Question: I am developing a simple application for printing stickers and I need to print barcodes. For some reasons I need to generate barcodes as text not as images. It is all good enough with barcode creation and printing but scanner do not recognize these barcodes.
I am using 'JLabel' component and system barcode font for it ('IDAutomationHC39M, C39HrP24DhTt')
for barcode creation. Scanner tried to recognize it (it automatically switched to constant laser mode) but there is no result.
Barcode text example
So, maybe I missed something or did something wrong?
Full explanation or link will be appreciated!
'''
barcodeLabel = new JLabel("*"+hwb.getNumber()+"-1/1*");
Font f = new Font("IDAutomationHC39M",java.awt.Font.PLAIN,8);
barcodeLabel.setFont(f);
'''
Please ignore hardcoded "1/1" - it's for test only.

It looks strange but seems that problem is in the scanner - I have tried with a laser scanner, the scanner application on my Android phone and got no result. I called it strange because the scanner successfully worked with code39 barcodes before.
Now I have tried to scan with zxing-based scanner in my own Android app and it recognized successfully. I will make some experiments with different scanners during next days.
I have tried to scan these barcodes on two other scanners (Metrologic and Symbol) and they show perfect results - all barcodes recognized successfully. I think all problems was in my cheap scanner - it works great with barcodes printed on laser printer but if print quality is not ideal - it useless. I'm very sorry that I have started topic because of this stupid device and my own inattention.
Anyway thanks for all commentators, topic may be closed.
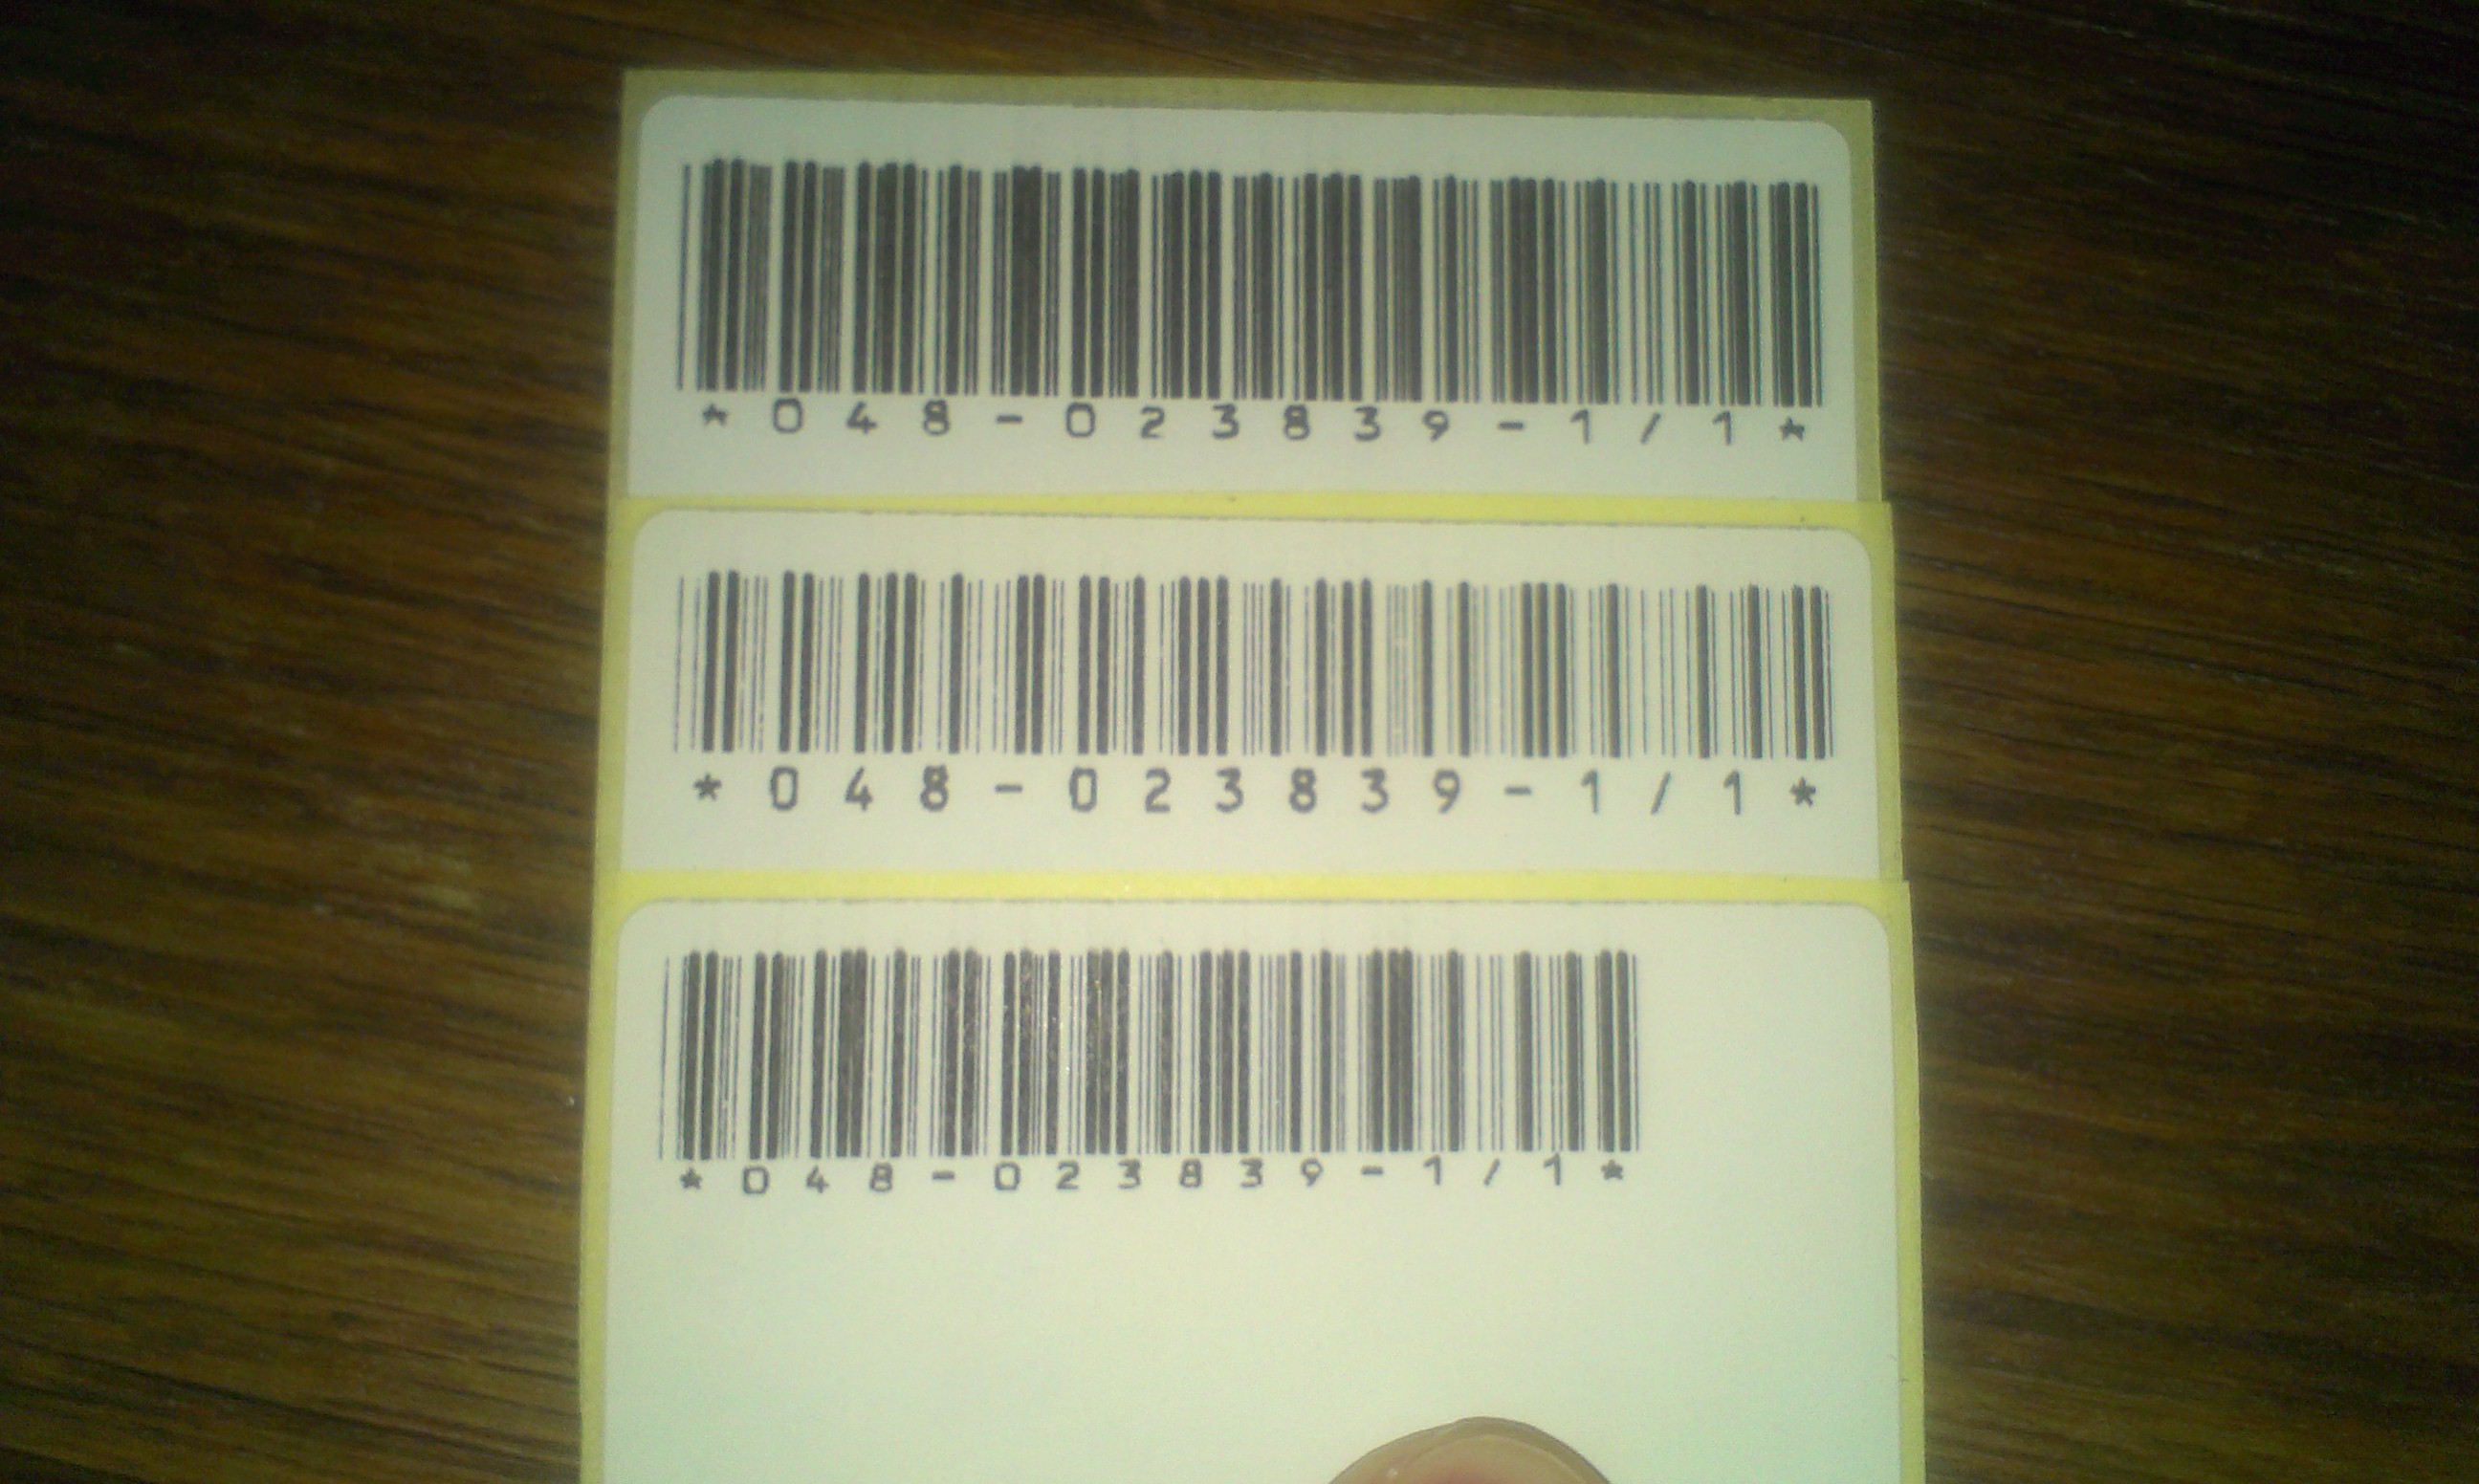
Answer: I have tried to scan these barcodes on two other scanners (Metrologic and Symbol) and they show perfect results - all barcodes recognized successfully. I believe all problems was in my cheap scanner - it works great with barcodes printed on laser printer but if print quality is not ideal - it useless. So there was no programm mistakes only hardware limitations.